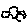
Label: car